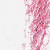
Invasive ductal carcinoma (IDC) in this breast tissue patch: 0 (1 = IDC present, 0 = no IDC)